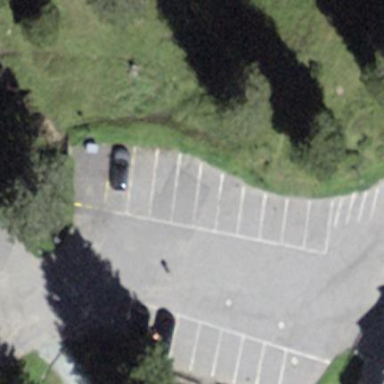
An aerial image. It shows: Parking area.